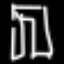
Label: pants